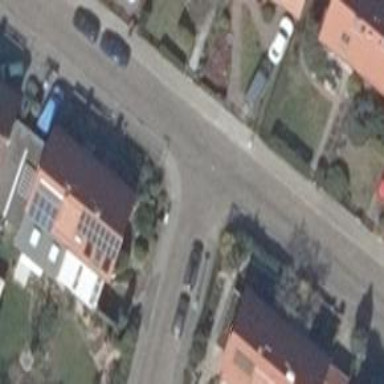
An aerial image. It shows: Residential road with asphalt surface. There are sidewalks on both sides of the road.